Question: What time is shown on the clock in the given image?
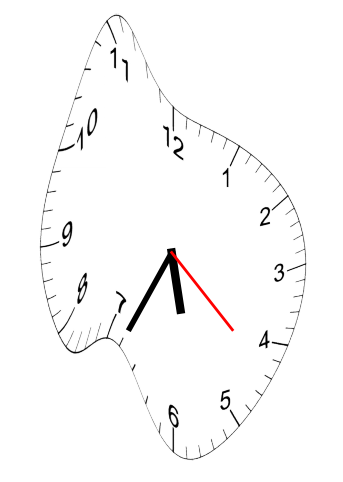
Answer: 05:34:22